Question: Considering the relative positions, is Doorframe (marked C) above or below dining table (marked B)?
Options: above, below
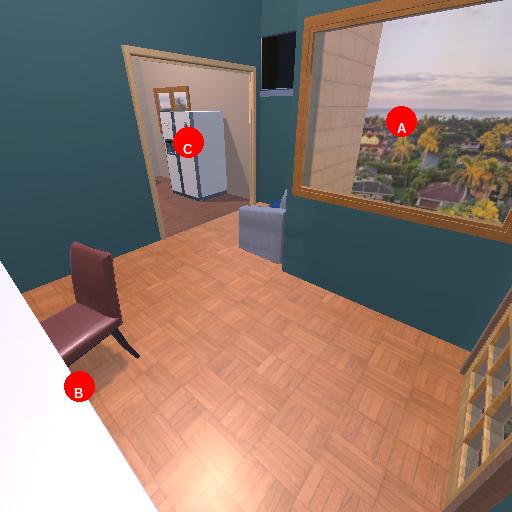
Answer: above